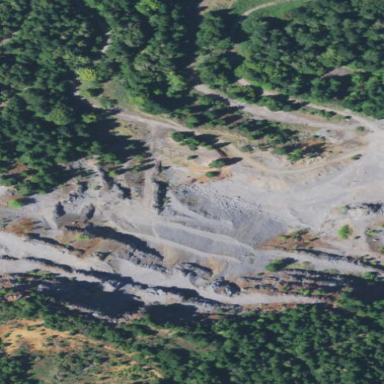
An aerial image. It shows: Quarry area.